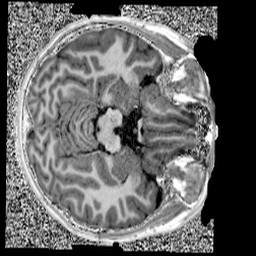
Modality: UNIT1
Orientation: axial
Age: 11
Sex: male
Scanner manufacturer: siemens
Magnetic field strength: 3 T
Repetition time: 4 s
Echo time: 0.00303 s